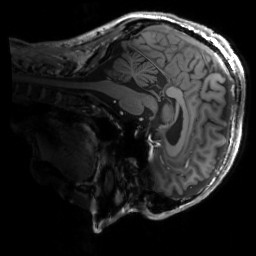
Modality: T1w
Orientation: sagittal
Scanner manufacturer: siemens
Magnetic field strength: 6.98 T
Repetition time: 1.7 s
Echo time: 0.00201 s